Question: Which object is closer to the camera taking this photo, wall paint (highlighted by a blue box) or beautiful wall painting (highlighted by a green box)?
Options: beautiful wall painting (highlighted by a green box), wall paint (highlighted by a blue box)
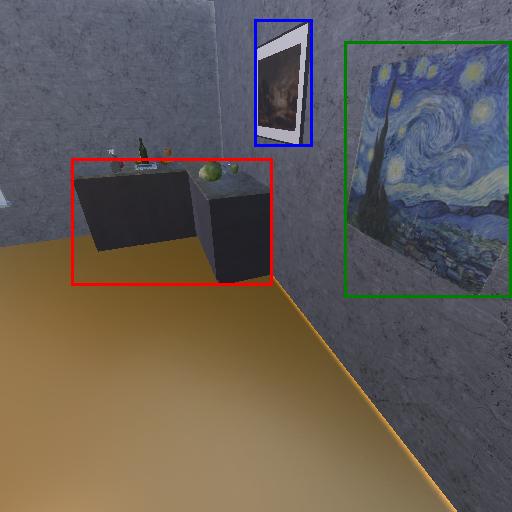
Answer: beautiful wall painting (highlighted by a green box)